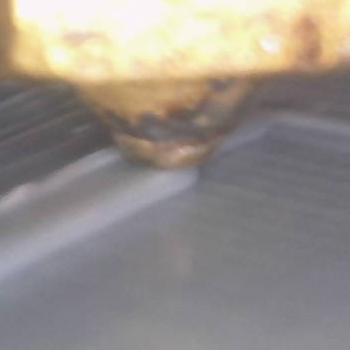
Flow rate: 168%